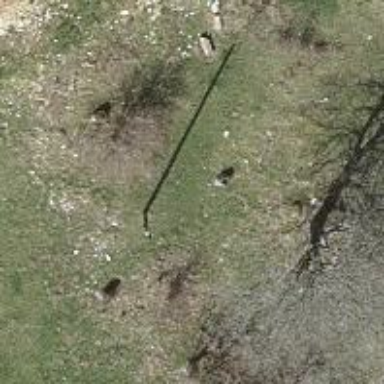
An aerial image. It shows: Power pole.